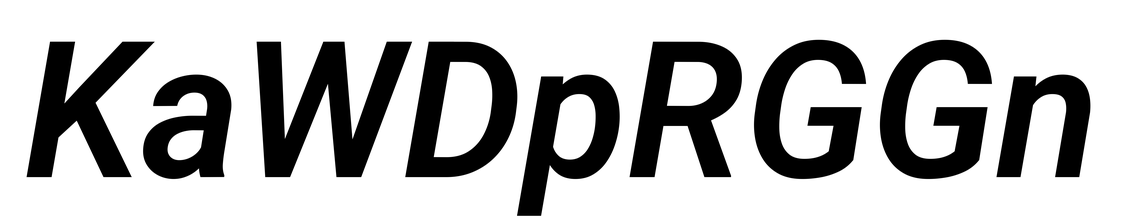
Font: Roboto-Italic_SemiBold_Italic